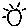
Label: sun